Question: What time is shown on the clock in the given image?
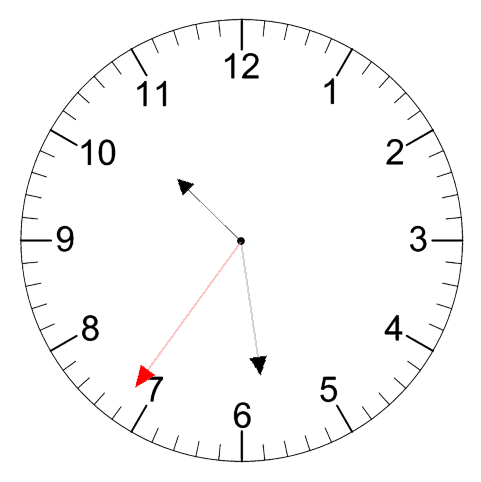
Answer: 10:28:36